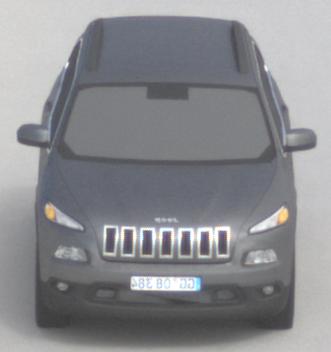
Make: Jeep
Model: Cherokee 3.2 V6 Pentastar
Detailed model: Cherokee (KL)
Model produced from: 2014/07
Model produced until: 2015/07
Doors: 5
Color: gray
Road condition: dry road
Daytime: midday
Contrast: medium contrast